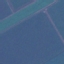
Land use / land cover: AnnualCrop